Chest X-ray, PA view. Patient: 70 years old, sex M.
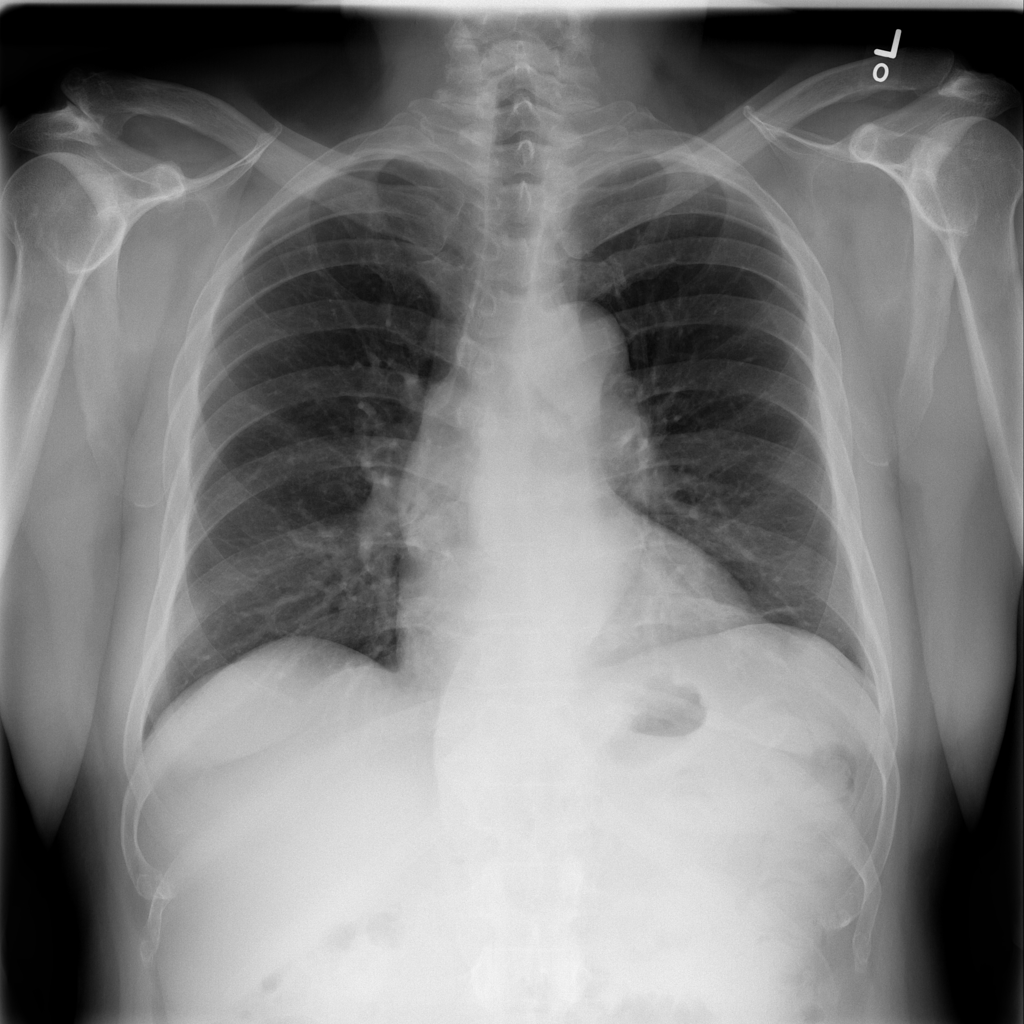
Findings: No Finding